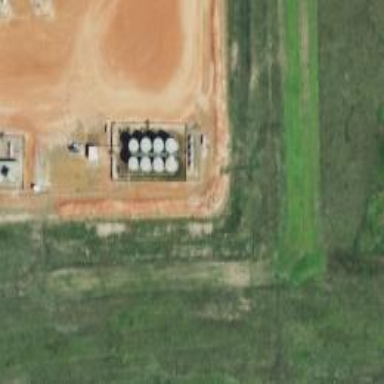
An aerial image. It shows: Storage tank with man-made structure.